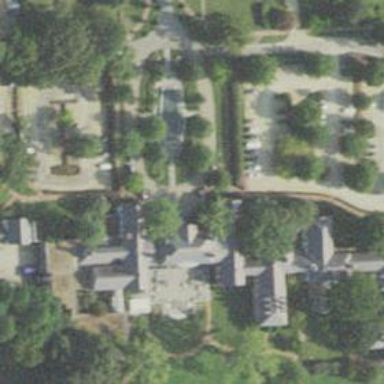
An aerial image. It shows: Hotel building.